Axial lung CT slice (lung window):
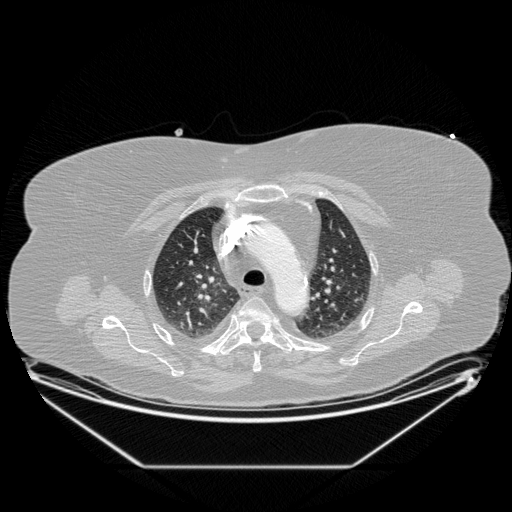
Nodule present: no